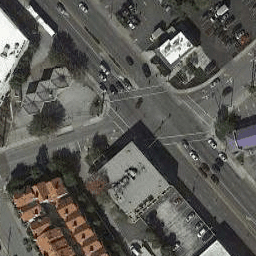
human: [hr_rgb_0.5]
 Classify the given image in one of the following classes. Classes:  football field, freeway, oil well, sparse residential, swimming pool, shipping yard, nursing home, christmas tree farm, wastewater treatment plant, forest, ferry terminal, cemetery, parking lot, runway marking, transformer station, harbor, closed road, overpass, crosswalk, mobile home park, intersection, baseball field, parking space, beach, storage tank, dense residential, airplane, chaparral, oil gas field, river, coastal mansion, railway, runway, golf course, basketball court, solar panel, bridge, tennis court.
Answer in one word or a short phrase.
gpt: intersection